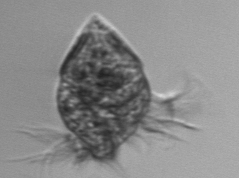
Label: Strombidium_morphotype1